Question: How to add to 'Active Directory Lightweight Directory Services' ()? i.e. bringing 'AD security principals ()' to AD LDS? Any script/ps cmdlet/tool?
I know I can bring them by making them members of administrators/readers/users (i.e. in order to define roles for the 'AD users' as readers/users/administrators the foreign security principals need to be added - which makes sense - so ADSI edit is automatically adding the SIDs to foregin security principals container) (please see the attached image
But, I am wondering is there a way of one of the roles? especially I don't want to do this way for 'computer accounts' - as they are not categorized as 'administrators' or 'users' or 'roles' - default in AD LDS schema. I think I can extend the schema so that my AD LDS instance understands computer accounts and then add the computers there.
Just curious if there is another way to do it? any other tool or PS script will also do as well as I am pretty sure there are number of 'directory services admin tools'
Regards.
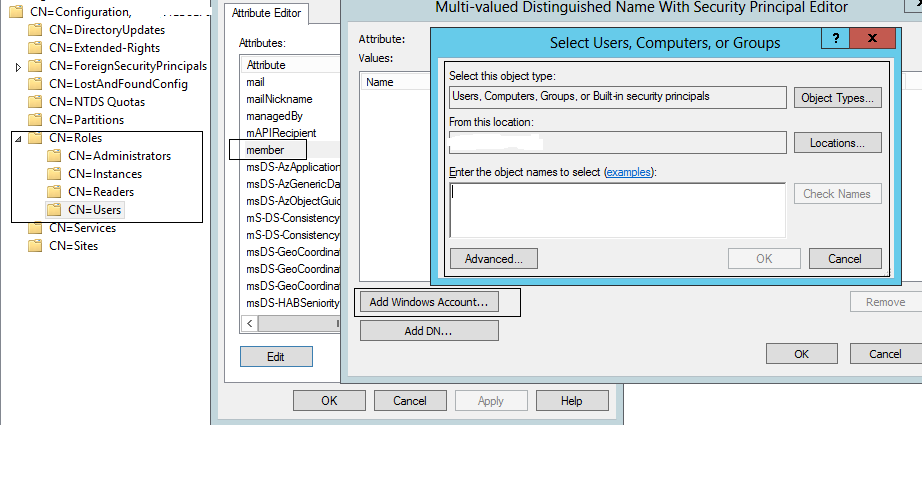
Answer: Actually it simply turned out to be that I can set 'permissions' on ad lds directory objects without adding to the 'ForeignSecuritypPrincipals' container...
So, I just set 'perms' based on sid (few examples are below, <URL>
dscals "\{myadldsserver}:{port}\cn=testadldsobect,cn=test,cn=com' /g {sid}:GA
dsacls {DN} /g {domain}/{username}:GA
dsacls {DN} /g {domain}/{machinename}$:GA
Regards.